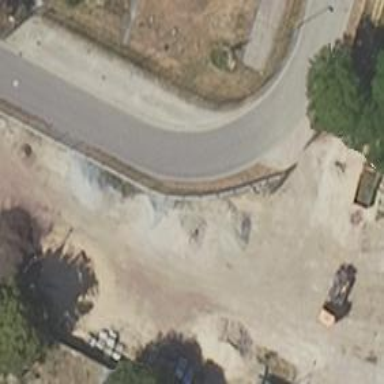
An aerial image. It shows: Smooth asphalt road in residential area.